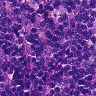
Metastatic tissue present: no